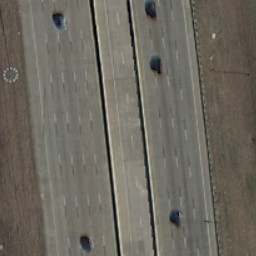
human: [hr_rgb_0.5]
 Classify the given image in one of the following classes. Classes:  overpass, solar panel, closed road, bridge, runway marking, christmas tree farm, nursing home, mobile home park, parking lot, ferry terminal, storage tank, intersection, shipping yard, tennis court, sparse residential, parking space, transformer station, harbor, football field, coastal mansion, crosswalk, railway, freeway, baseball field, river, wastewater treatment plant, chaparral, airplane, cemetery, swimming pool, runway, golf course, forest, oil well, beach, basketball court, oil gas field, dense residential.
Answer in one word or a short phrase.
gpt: freeway